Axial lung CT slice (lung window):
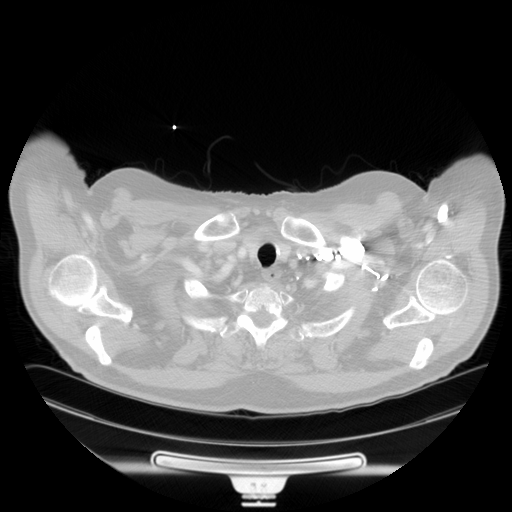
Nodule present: no